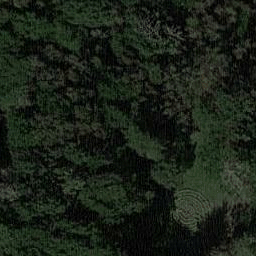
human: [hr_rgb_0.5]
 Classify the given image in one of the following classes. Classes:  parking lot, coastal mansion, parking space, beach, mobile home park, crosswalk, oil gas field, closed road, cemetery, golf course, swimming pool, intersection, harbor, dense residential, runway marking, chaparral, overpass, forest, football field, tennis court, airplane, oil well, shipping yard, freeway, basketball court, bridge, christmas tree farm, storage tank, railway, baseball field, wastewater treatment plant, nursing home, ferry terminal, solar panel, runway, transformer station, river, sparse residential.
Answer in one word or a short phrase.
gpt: forest